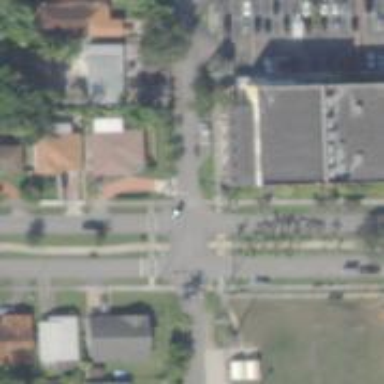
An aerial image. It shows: Marked crossing on footway.